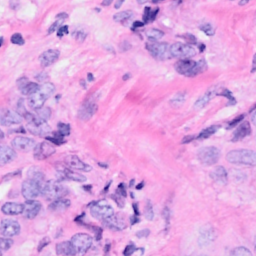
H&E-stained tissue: Breast